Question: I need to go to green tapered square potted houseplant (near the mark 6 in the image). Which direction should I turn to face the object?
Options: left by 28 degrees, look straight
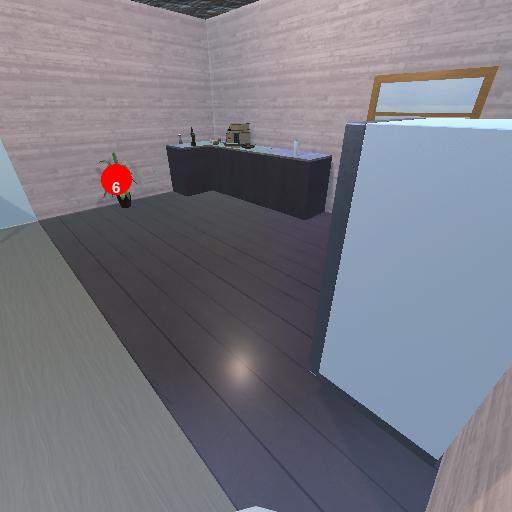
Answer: left by 28 degrees